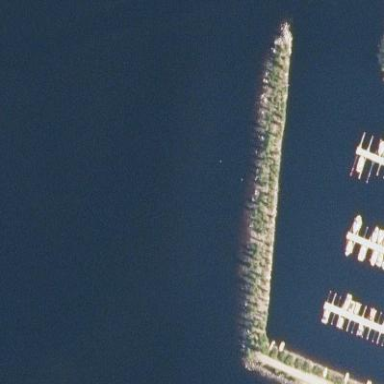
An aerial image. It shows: Breakwater structure.